Interaction volume radius: 10 \u00c5
Interaction volume height: 20 \u00c5
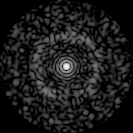
Disorder parameter: 0.8248